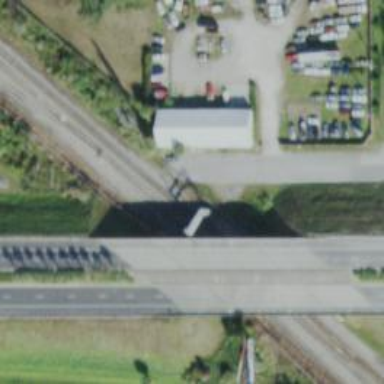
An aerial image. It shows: Railway track.